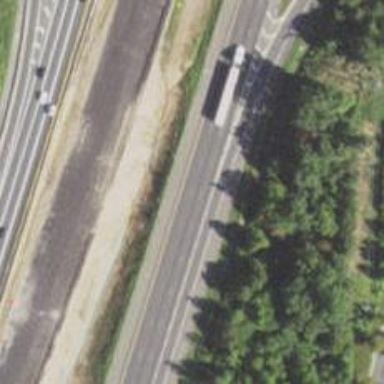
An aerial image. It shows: Motorway junction.